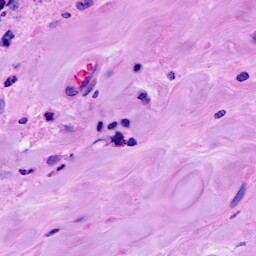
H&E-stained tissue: Breast